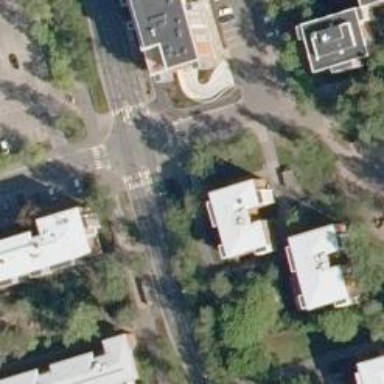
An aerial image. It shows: Uncontrolled crossing with pedestrian island.